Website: macys
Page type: customer-info-address
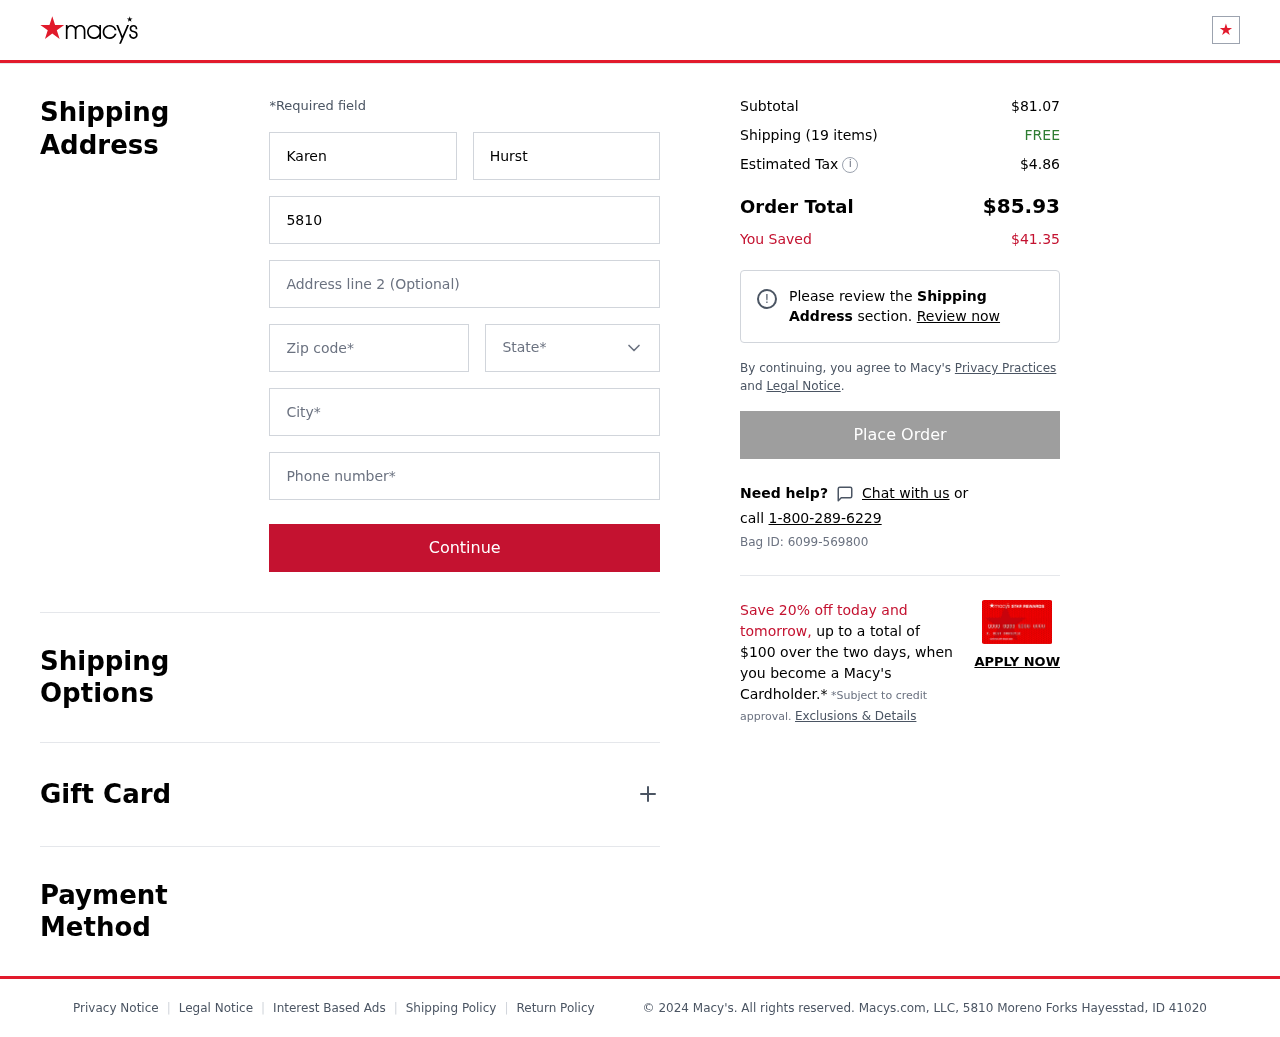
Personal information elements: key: PII_CITY
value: Hayesstad
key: PII_FIRSTNAME
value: Karen
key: PII_LASTNAME
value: Hurst
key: PII_PHONE
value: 6028860027
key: PII_POSTCODE
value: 41020
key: PII_STATE
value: Idaho
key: PII_STREET
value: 5810 Moreno Forks
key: PII_STREET2
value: Apt. 997
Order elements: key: ORDER_SUBTOTAL
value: $81.07
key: ORDER_NUM_ITEMS
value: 19
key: ORDER_SHIPPING_COST
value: FREE
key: ORDER_TAX
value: $4.86
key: ORDER_TOTAL
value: $85.93
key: ORDER_SAVINGS
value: $41.35
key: ORDER_BAG_ID
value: Bag ID: 6099-569800